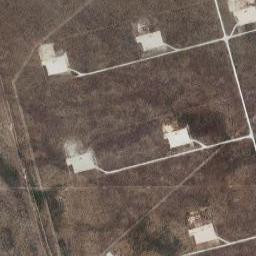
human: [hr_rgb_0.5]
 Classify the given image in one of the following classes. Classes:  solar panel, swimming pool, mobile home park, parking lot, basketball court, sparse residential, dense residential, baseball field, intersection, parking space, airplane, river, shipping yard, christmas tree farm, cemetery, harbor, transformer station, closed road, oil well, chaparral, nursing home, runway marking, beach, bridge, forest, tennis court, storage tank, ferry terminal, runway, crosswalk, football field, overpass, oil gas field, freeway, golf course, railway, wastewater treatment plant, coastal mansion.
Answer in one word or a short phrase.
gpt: oil gas field